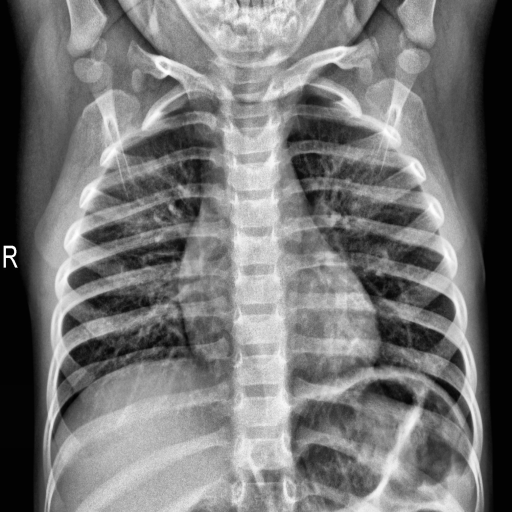
Finding: NORMAL